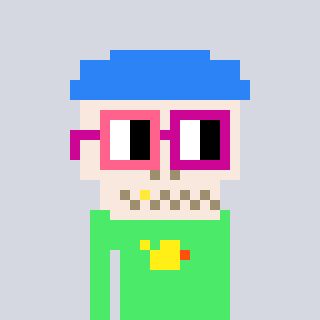
a pixel art character with square pink and red glasses, a skeleton-hat-shaped head and a teal-colored body on a cool background